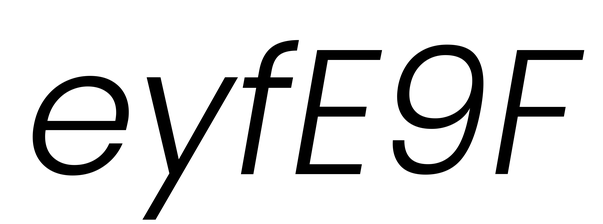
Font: Poppins-LightItalic